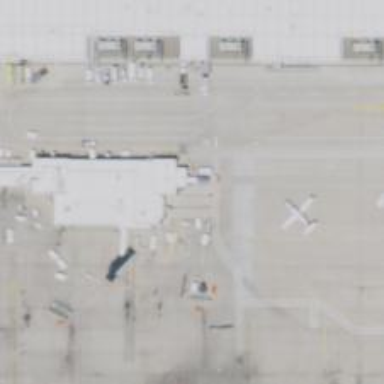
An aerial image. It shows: Airport gate.